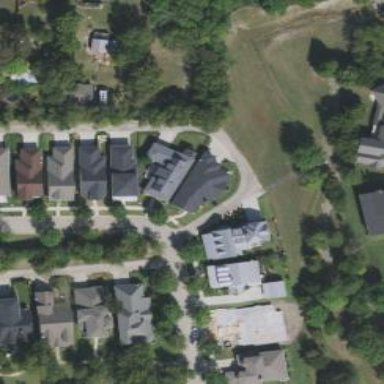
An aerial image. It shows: Alleyway designated as service road.